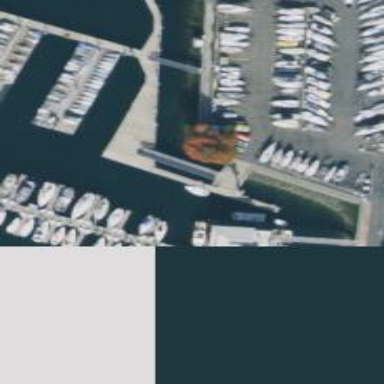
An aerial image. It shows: Yacht club located in marina.